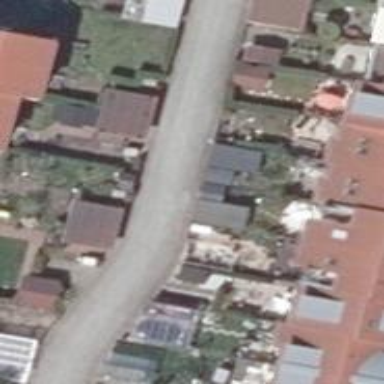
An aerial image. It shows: Living street.